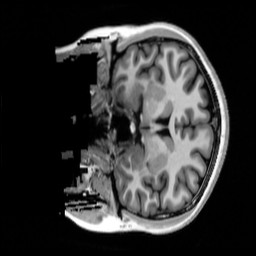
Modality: T1w
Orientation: coronal
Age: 28
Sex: female
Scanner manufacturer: siemens
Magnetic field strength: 3 T
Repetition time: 4 s
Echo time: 0.00289 s